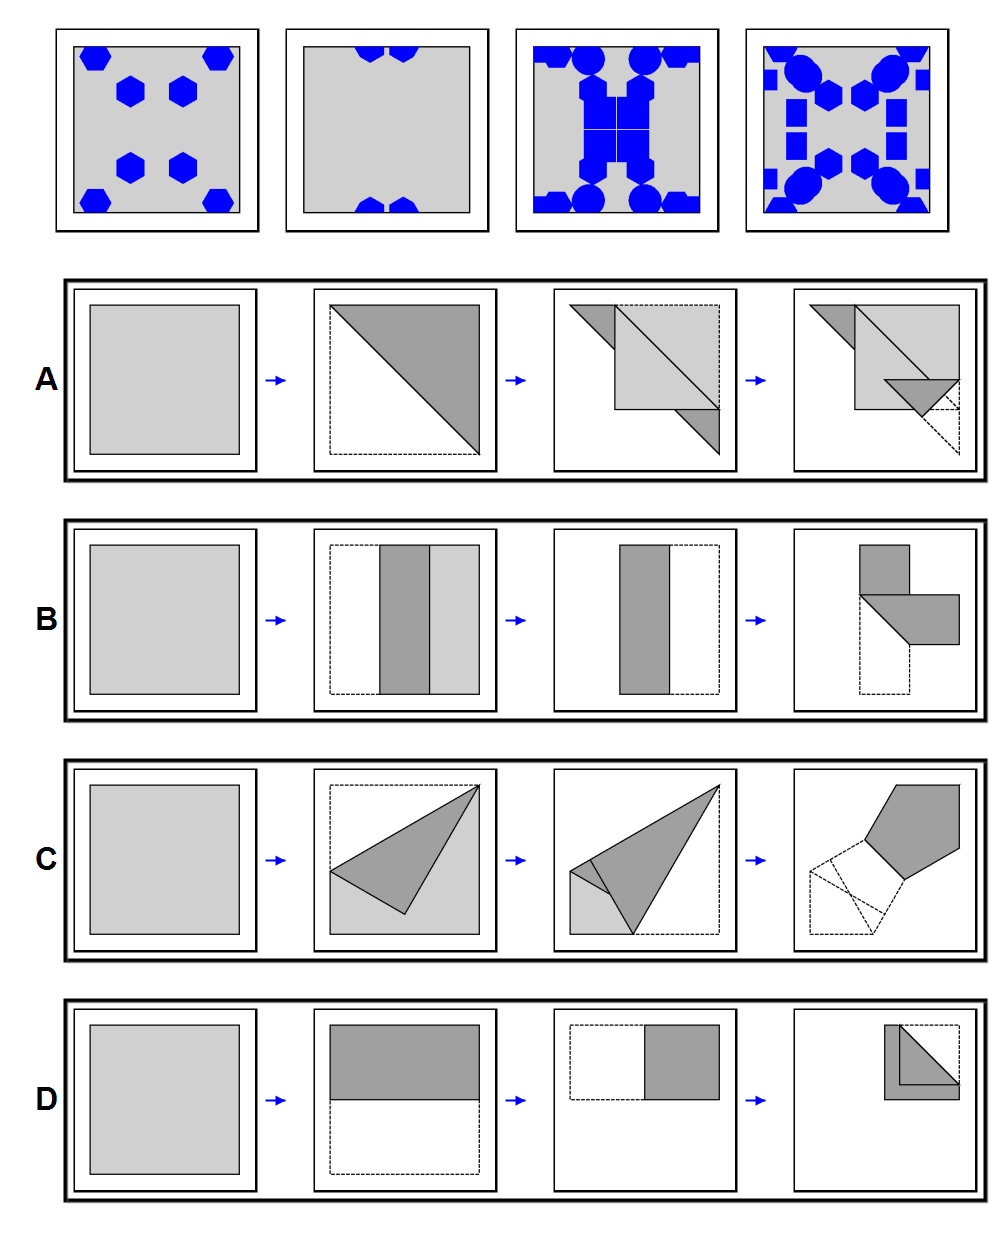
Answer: D